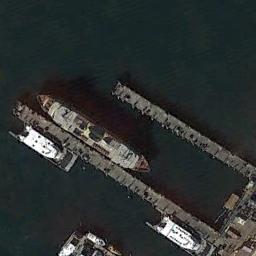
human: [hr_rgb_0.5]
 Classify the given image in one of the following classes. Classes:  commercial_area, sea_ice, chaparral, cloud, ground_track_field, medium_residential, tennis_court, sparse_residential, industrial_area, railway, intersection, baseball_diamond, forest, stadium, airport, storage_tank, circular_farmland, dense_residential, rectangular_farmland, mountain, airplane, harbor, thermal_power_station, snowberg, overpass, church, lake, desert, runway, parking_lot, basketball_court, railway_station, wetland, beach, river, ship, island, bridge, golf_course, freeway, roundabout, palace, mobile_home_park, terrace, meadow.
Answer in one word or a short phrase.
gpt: ship